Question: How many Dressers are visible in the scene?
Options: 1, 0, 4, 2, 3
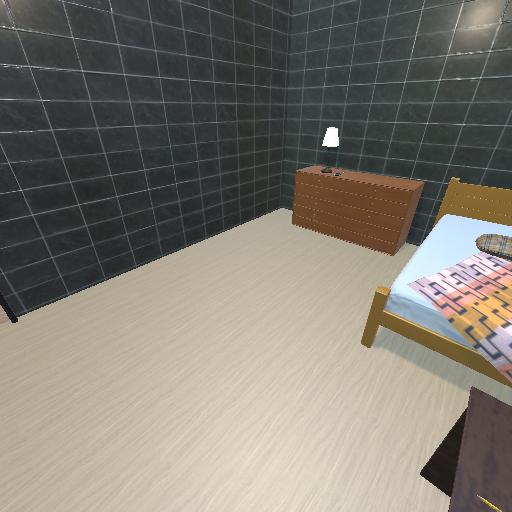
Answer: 1